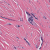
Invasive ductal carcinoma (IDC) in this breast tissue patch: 1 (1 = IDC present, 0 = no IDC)